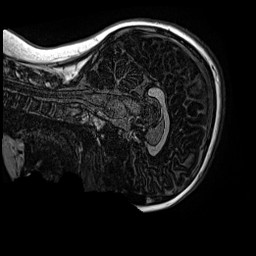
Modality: MP2RAGE
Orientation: sagittal
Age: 11
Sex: female
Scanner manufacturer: siemens
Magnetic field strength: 3 T
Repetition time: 4 s
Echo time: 0.00299 s